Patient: sex M, age 28
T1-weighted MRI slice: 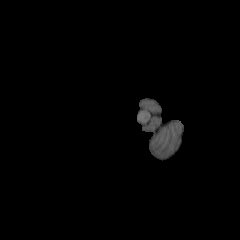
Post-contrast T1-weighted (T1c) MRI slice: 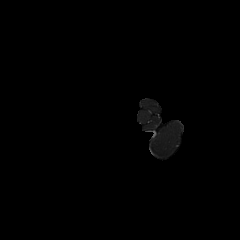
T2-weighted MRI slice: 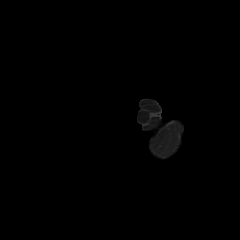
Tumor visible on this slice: no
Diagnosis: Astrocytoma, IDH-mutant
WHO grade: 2